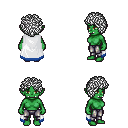
a pixel art fantasy rpg character, female body template, orc, green skin, white trimmed cape, metal pants, white curly afro hairstyle, four views (front, back, left, right), 2x2 character sprite sheet, small pixel art, hard edges, no anti-aliasing